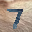
Label: 7